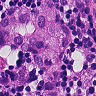
Metastatic tissue present: yes